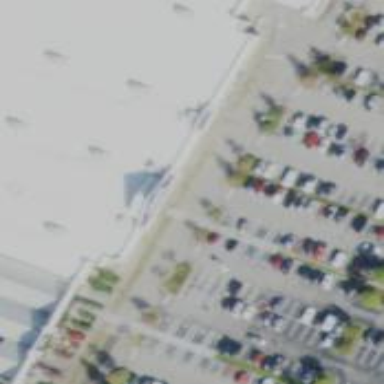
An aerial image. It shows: Parking space.